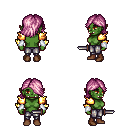
a pixel art fantasy rpg character, female body template, orc, green skin, gold arm armor, metal pants, pink swoop hairstyle, white cloth bracers, brown shoes, dagger, four views (front, back, left, right), 2x2 character sprite sheet, small pixel art, hard edges, no anti-aliasing